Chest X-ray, PA view. Patient: 48 years old, sex M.
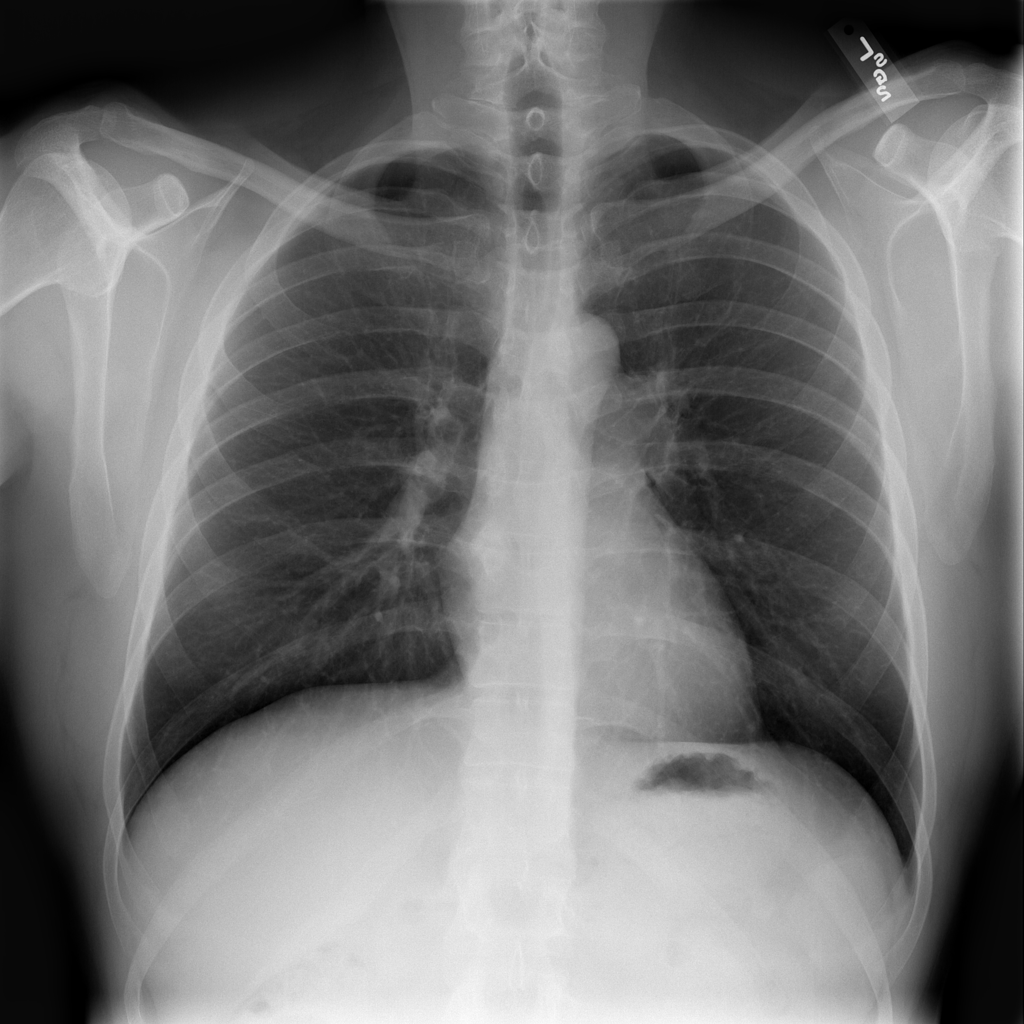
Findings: No Finding